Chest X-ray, PA view. Patient: 70 years old, sex F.
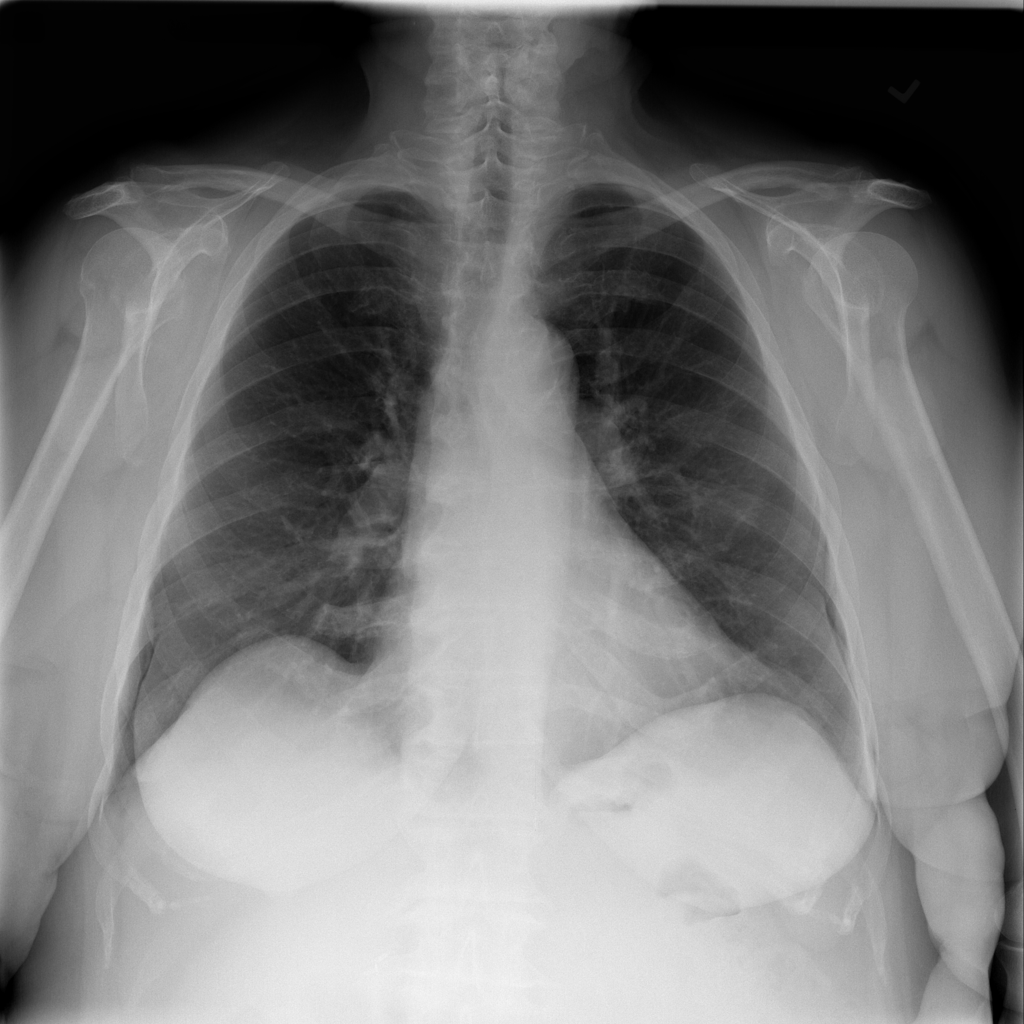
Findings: No Finding